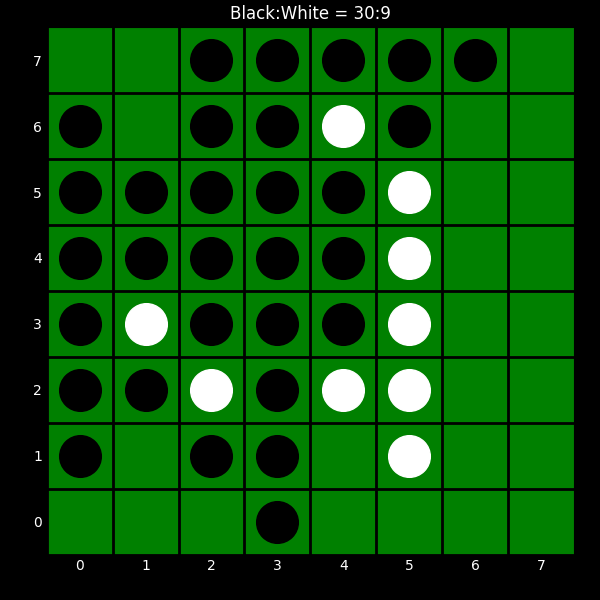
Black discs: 30
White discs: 9